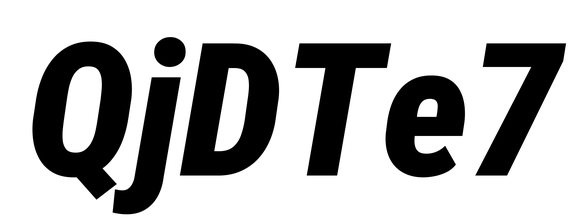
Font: Roboto-Italic_Condensed_Black_Italic